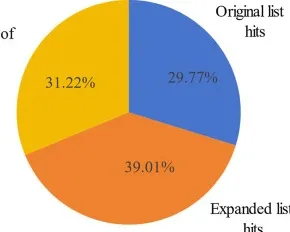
Percentage of miRNA hits in the original differentially expressed miRNA list and MHIF-MSEA expanded list for breast cancer.
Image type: pathology (immunostaining)